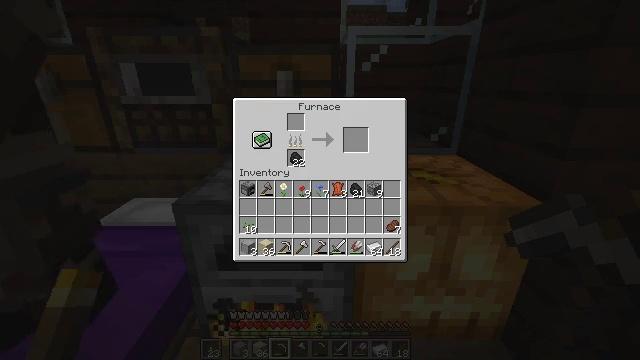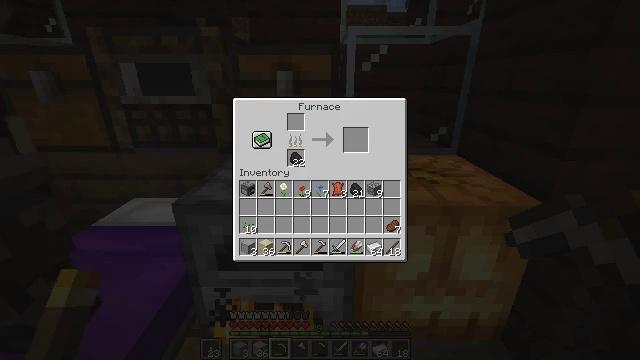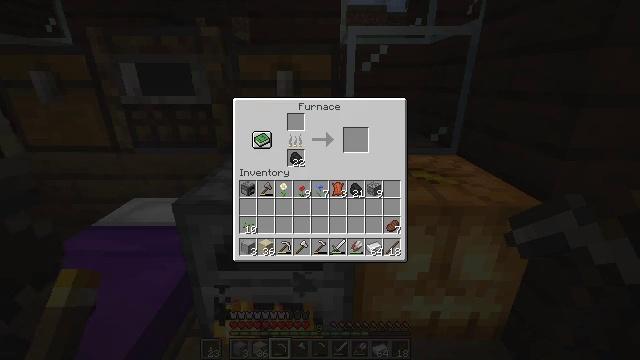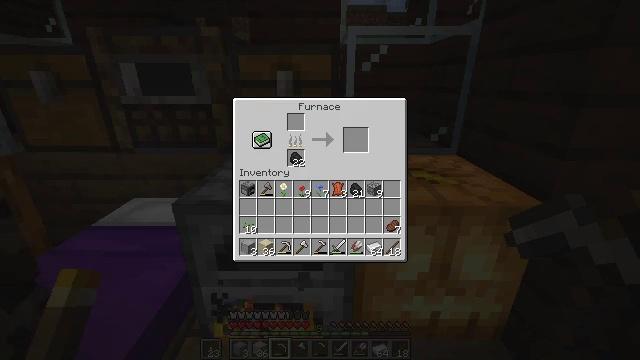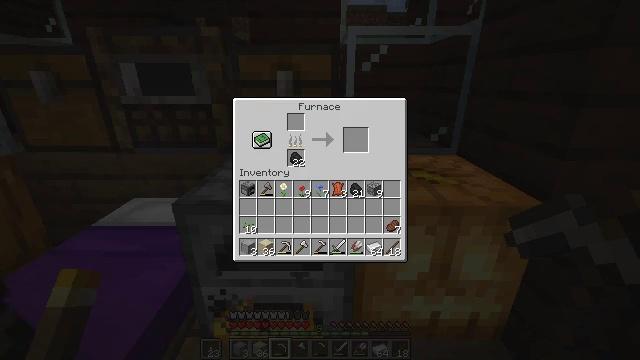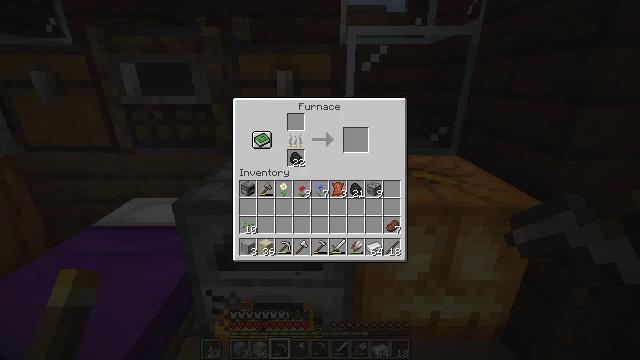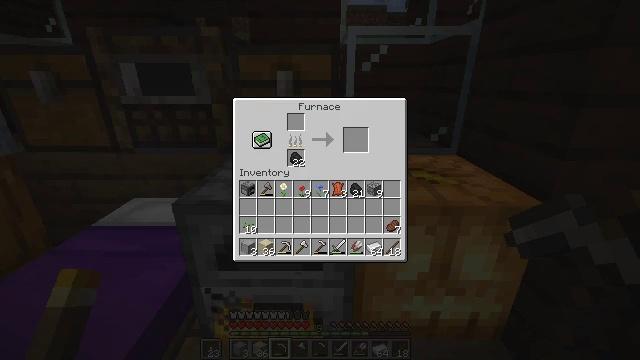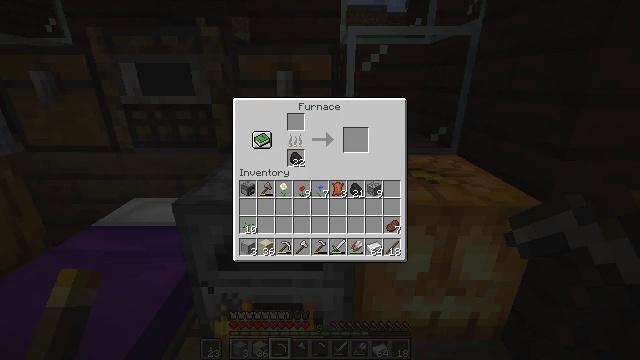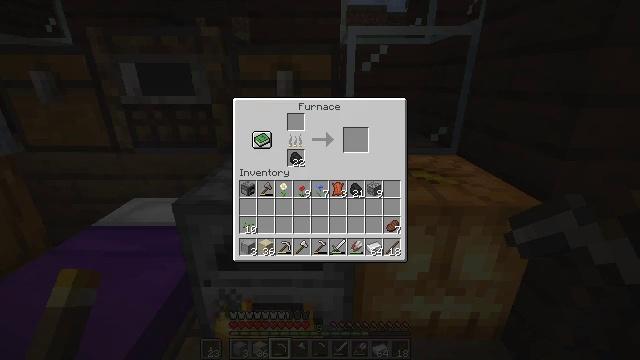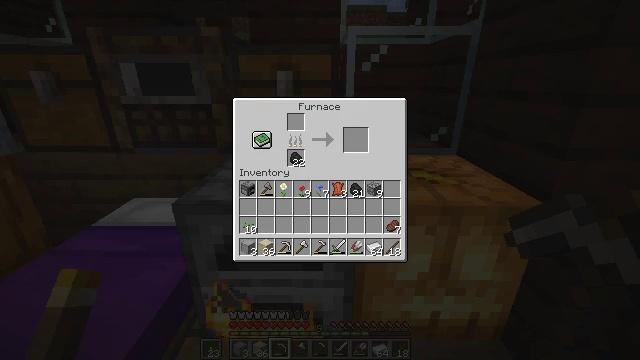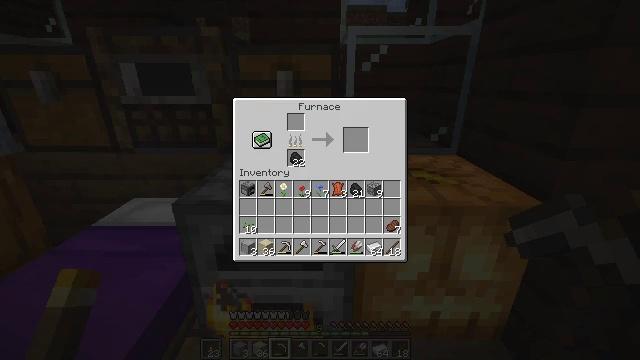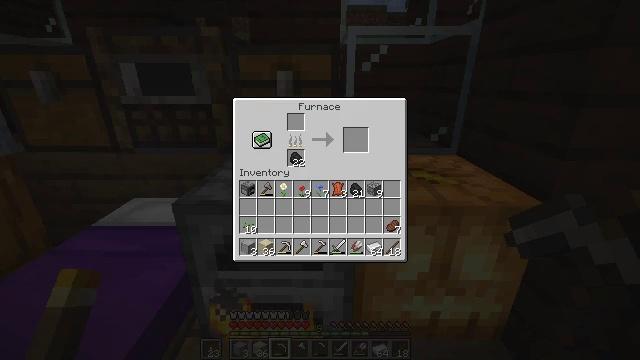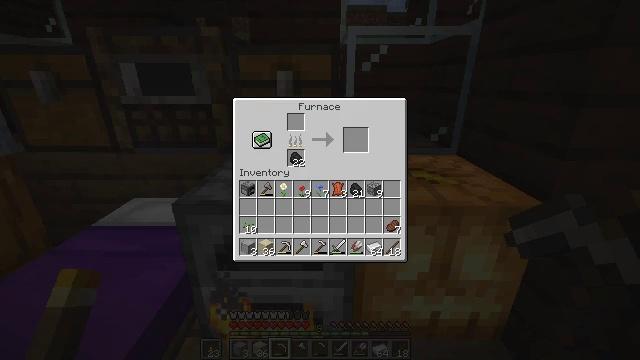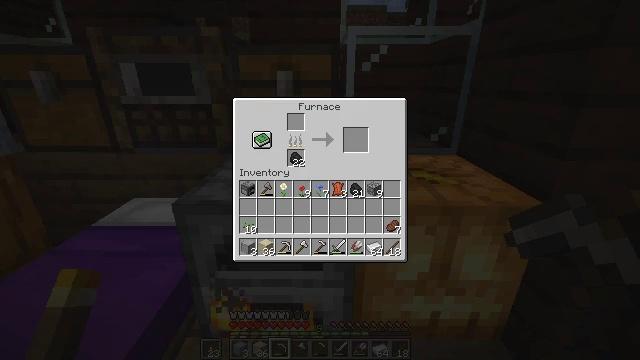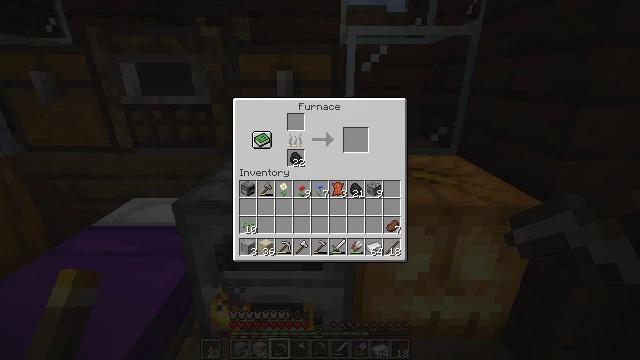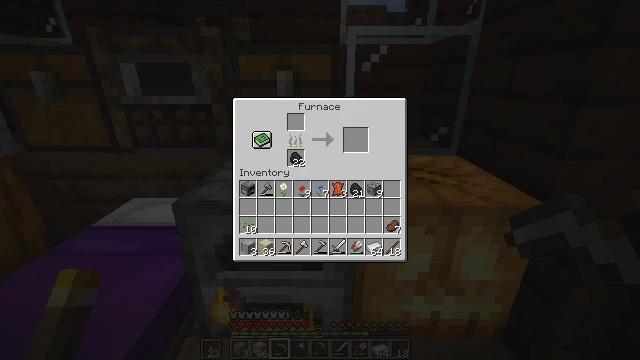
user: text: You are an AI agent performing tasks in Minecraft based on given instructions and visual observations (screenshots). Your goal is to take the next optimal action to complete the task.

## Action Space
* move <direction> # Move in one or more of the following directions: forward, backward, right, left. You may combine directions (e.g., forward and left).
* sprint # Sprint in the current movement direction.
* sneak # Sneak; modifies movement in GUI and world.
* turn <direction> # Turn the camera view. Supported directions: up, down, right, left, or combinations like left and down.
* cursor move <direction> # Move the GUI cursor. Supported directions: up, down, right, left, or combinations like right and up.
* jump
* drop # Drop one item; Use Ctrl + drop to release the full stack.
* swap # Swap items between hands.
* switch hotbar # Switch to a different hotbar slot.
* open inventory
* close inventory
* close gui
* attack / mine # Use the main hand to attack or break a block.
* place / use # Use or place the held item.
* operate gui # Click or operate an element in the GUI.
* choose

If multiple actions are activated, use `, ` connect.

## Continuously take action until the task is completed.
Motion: motion action
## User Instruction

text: Combine a furnace, smooth stone, and iron ingots to craft a blast furnace.
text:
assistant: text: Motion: no_op
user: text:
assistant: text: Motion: no_op
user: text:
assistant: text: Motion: no_op
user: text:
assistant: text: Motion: no_op
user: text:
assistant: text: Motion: no_op
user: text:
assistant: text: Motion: no_op
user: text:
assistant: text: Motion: no_op
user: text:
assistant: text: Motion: no_op
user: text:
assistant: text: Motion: no_op
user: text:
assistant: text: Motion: no_op
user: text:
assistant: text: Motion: no_op
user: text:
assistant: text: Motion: no_op
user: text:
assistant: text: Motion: no_op
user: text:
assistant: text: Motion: no_op
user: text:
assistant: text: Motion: no_op
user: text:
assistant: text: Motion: no_op
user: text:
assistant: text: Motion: no_op
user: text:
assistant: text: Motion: no_op
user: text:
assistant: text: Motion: no_op
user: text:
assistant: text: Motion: no_op
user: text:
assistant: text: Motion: no_op
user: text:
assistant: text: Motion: no_op
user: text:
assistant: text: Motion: no_op
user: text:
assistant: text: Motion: no_op
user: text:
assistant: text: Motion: no_op
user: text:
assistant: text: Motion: no_op
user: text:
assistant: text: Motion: no_op
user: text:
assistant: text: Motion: no_op
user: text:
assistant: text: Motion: no_op
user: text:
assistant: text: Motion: no_op